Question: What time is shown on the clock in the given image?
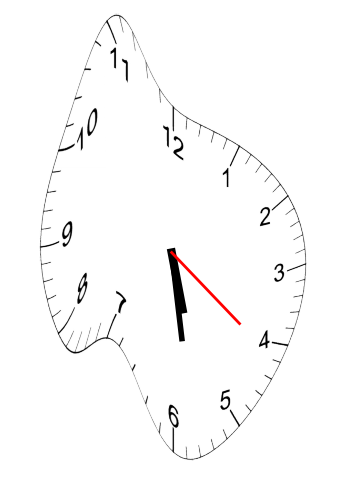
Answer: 05:28:21